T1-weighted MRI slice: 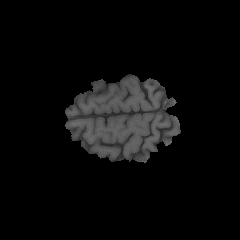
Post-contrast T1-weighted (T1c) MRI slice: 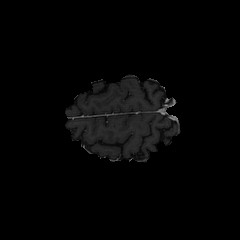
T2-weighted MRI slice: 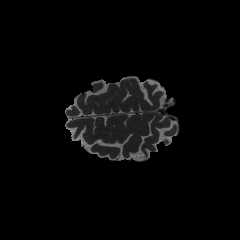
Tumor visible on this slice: no